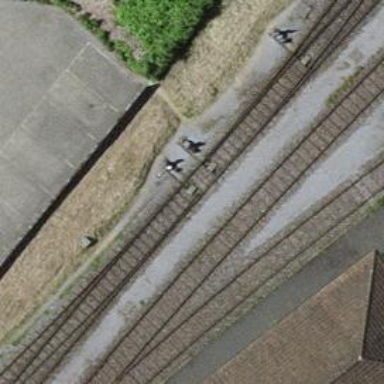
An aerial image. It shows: Railway switch.